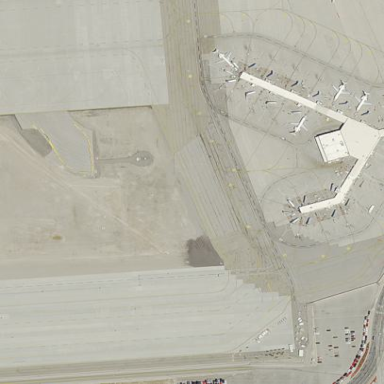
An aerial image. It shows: Airport terminal building.